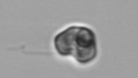
Label: Dinophyceae